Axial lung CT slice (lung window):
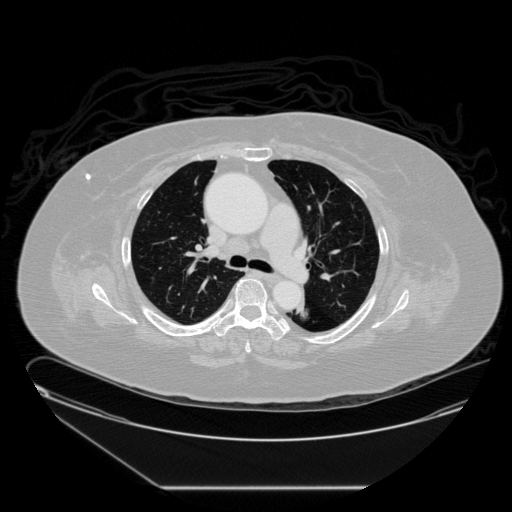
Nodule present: yes
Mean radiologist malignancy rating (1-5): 3.5